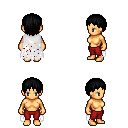
a pixel art fantasy rpg character, female body template, human, tanned skin, white tattered cape, red pants, black plain hairstyle, four views (front, back, left, right), 2x2 character sprite sheet, small pixel art, hard edges, no anti-aliasing